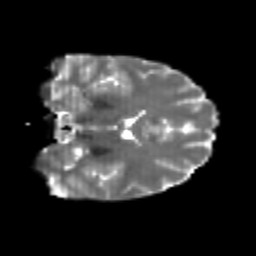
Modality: T2w
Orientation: coronal
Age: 22
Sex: male
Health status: healthy
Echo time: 0.074 s